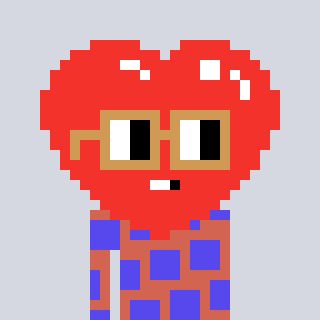
a pixel art character with square brown glasses, a heart-shaped head and a peachy-colored body on a cool background